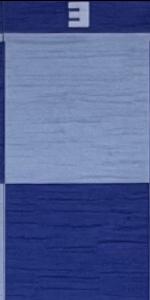
Label: Empty